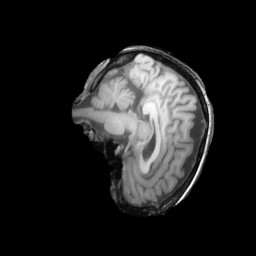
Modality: T1w
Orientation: sagittal
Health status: ill
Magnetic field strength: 3 T